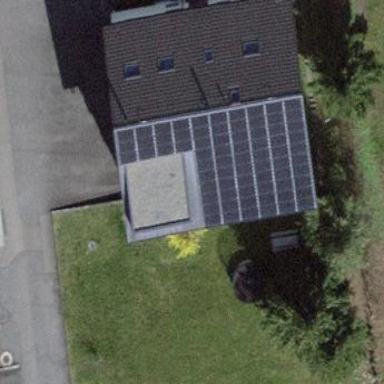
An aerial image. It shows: Solar photovoltaic panel generator.